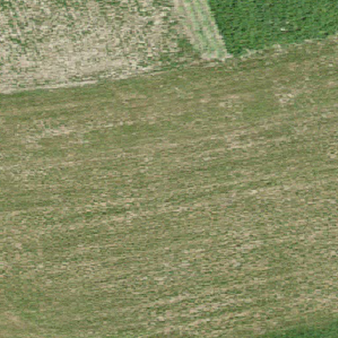
Label: other